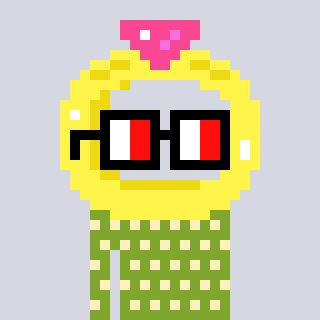
a pixel art character with square glasses with black frames and red eyes, a ring-shaped head and a slimegreen-colored body on a cool background